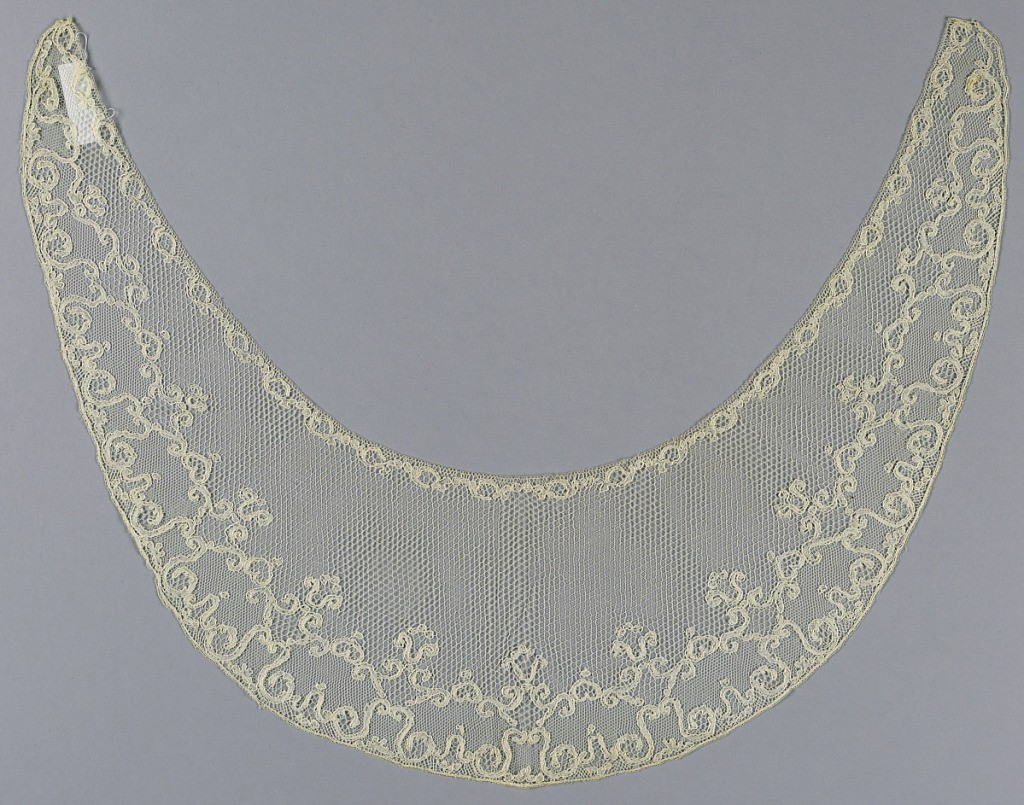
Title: Collar
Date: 19th century
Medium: linen Technique: bobbin lace
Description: Collar with an ornamental border and compartments enclosing various grounds.